The image is the raw time-domain waveform of a rolling-element bearing's vibration signal. Based on the visible evidence, which condition applies: normal, inner_race, outer_race, ball?
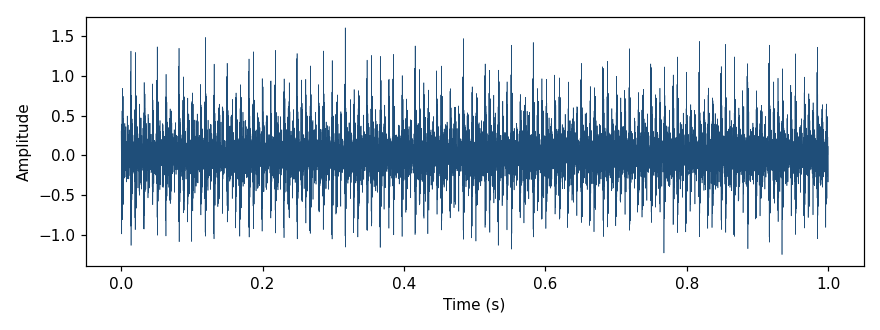
Answer: inner_race